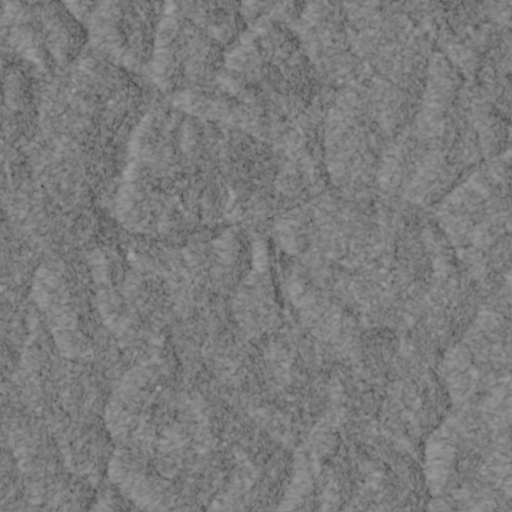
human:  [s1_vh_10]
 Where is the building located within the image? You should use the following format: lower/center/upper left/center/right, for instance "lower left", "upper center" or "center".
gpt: The building is located in the lower center of the image.
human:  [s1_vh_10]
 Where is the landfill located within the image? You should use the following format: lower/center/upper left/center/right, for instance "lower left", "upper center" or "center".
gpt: There is no landfill in the image.

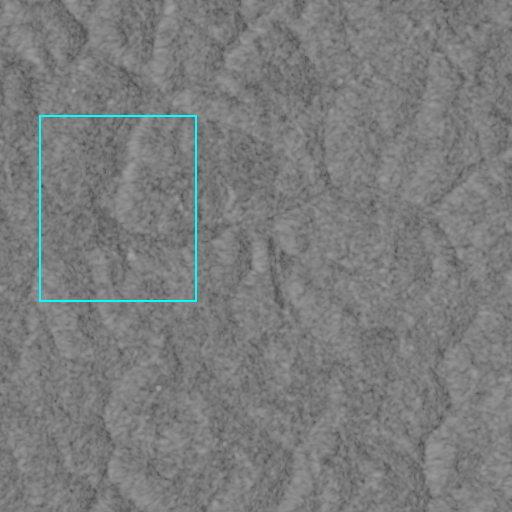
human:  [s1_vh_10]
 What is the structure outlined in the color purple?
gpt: There is no purple outline.
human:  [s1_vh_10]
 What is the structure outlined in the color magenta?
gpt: There is no structure outlined in magenta.